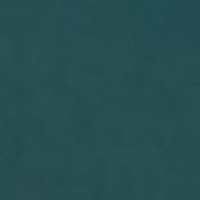
EUNIS habitat code: 14
Species observed at this site:
Lathyrus vernus